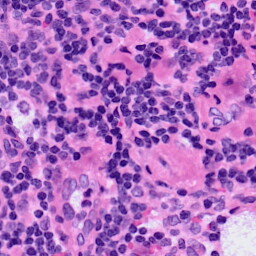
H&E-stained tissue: LymphNode